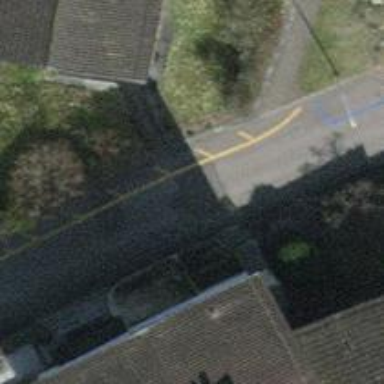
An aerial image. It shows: Residential road with asphalt surface and no sidewalks.